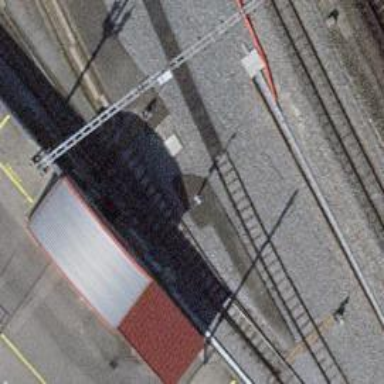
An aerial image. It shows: Narrow-gauge railway with single track running through yard. The railway is electrified with contact line.